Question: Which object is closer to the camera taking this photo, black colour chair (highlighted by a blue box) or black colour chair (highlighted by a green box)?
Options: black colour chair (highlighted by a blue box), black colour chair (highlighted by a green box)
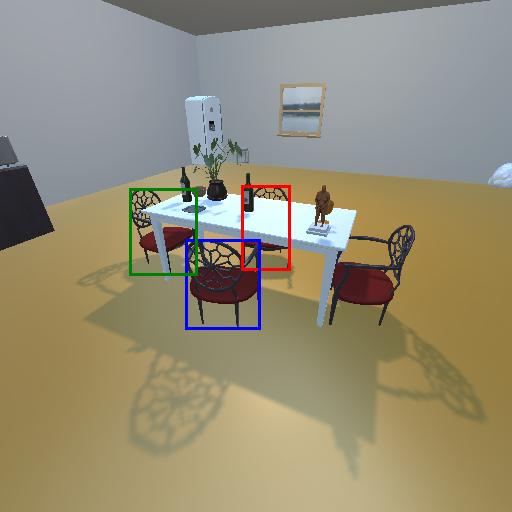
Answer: black colour chair (highlighted by a blue box)